Question: Is '<area>' still the best way to handle irregular navigation menus, or is there a better way?
My navigation menu looks like this:

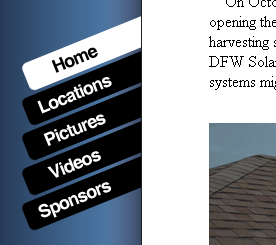
Answer: You can use standard navigation markup:
'''
<div id="nav">
<ul>
<li><a class="active" href="#">Item</a></li>
<li><a href="#">Item</a></li>
<li><a href="#">Item</a></li>
<li><a href="#">Item</a></li>
</ul>
</div>
'''
and then do a 2D CSS transform (skew the element around the Y axis):
'''
#nav {
-webkit-transform: skewY(-10deg);
-moz-transform: skewY(-10deg);
-ms-transform: skewY(-10deg);
-o-transform: skewY(-10deg);
filter: progid:DXImageTransform.Microsoft.Matrix(
M11=1, M12=0,
M21=-0.174532925, M22=1);
transform: skewY(-10deg);
}
'''

See this <URL> for browser support info.
Convert -10 degrees to radian by typing this in google:
> -10 degrees to radian
You will get:
> -10 degrees = -0.174532925 radian
Then plug the value in .
1. You're concerned about page load time and you don't want another HTTP request for the image.
2. Standard navigation markup has better semantics especially if you switch to HTML5 and use the nav element which is used by screen readers to figure out where the navigation is.